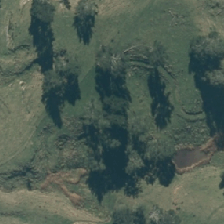
Land cover: grose_broom